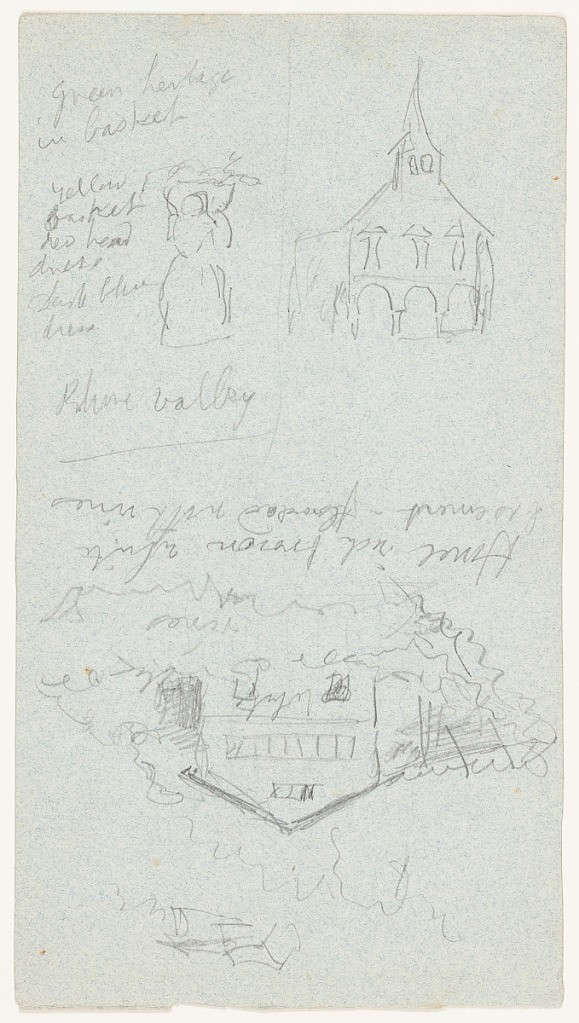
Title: Architecture Sketches and Woman Carrying Basket, Switzerland
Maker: Frederic Edwin Church, American, 1826–1900
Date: August 1868
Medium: Graphite on blue wove paper; verso: graphite
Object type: Drawing
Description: Architecture and figure sketches showing, in the upper half, a frontal view of a house surrounded by vegetation and whose basement is covered in vines, and in the lower half and oppositely oriented, a woman carrying groceries and the facade of a church with a steeple are visible.

Verso: Landscape sketch showing a view of the jagged peaks of the Swiss alps near Hotel Belalp. A steep, grassy slope frames the scene at left. In middle distance, the serrated crest of a neraby mountain is shown, with its dramatic ridge extending to the background.